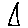
Label: triangle